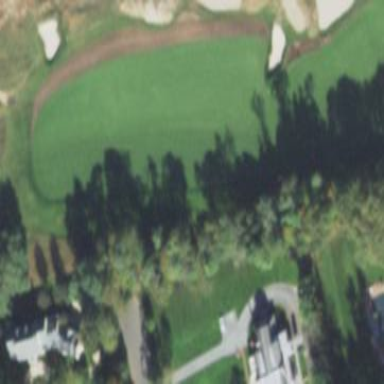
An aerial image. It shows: Golf fairway surrounded by grass.